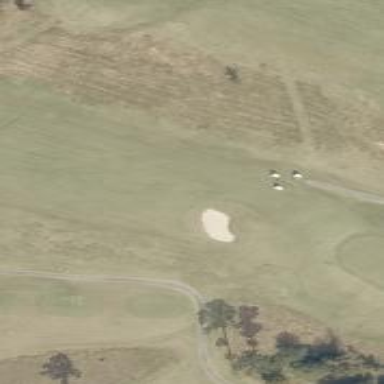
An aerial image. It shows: Golf tee on grassy land.